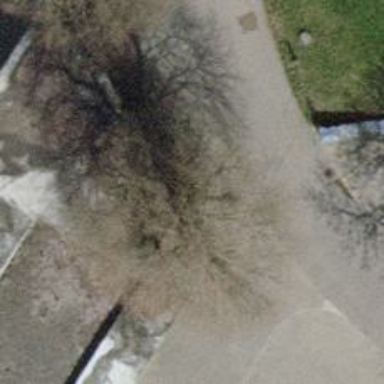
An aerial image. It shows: Urban tree adds touch of nature to the surroundings.